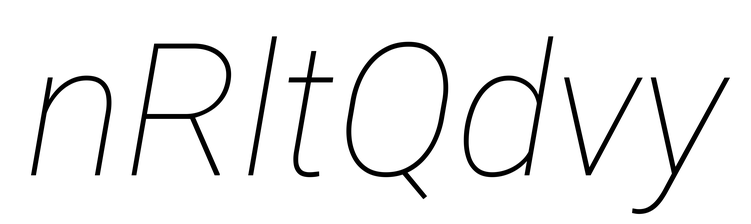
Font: Roboto-Italic_Thin_Italic